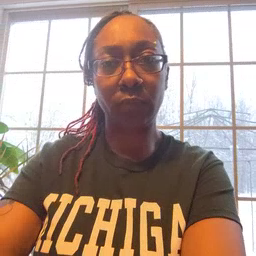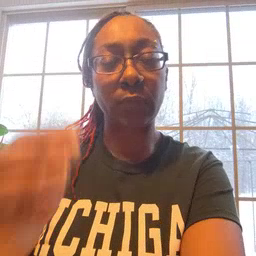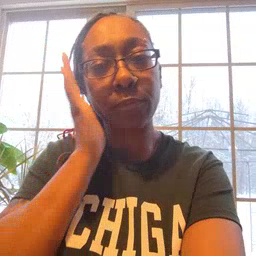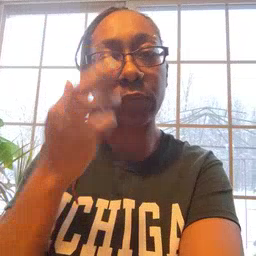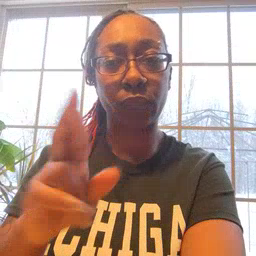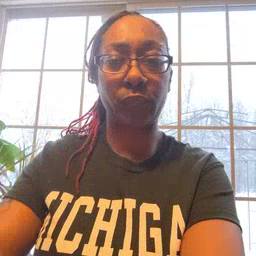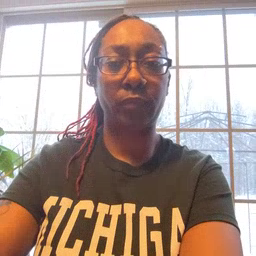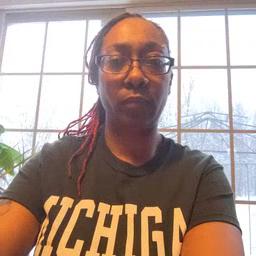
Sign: bedroom